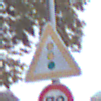
Verkehrszeichen: Lichtzeichenanlage
Zusatzzeichen unten: Geschwindigkeit70
Umgebung: Outdoor, Urban
Tageszeit: MorningAfternoon
Wetter: Overcast
Licht: Natural
Jahreszeit: NotSpecified
Kontrast: LowContrast